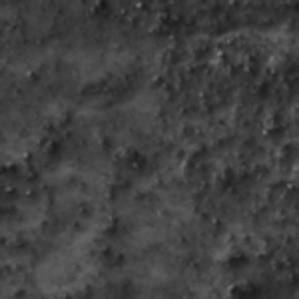
Label: frost